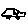
Label: car